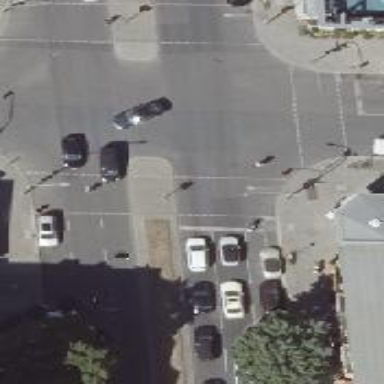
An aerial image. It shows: Footway located on traffic island.